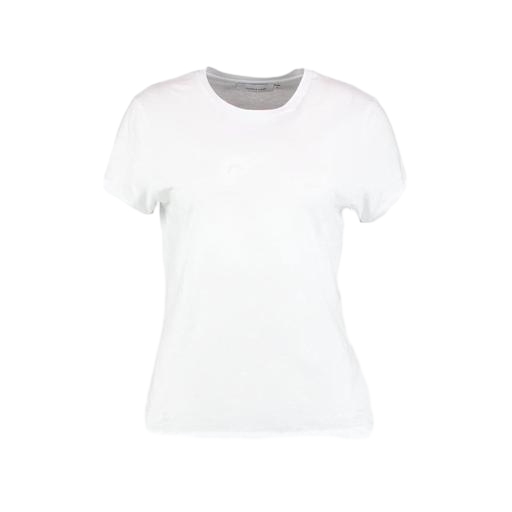
white classic crewneck tee, white slim-fit crewneck tee, white classic tee, white background